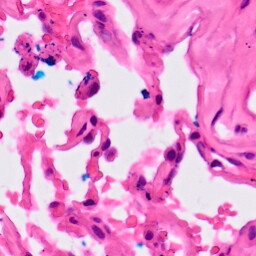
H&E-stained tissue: Lung